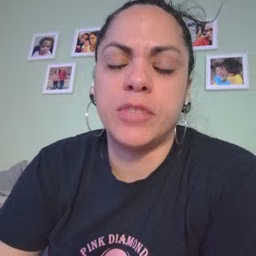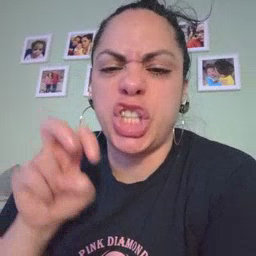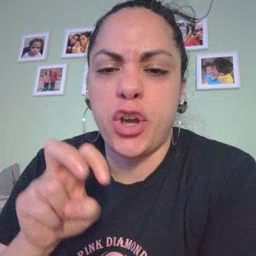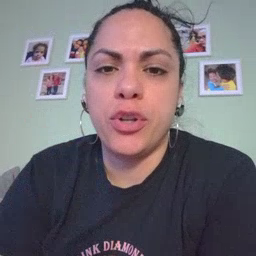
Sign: chair